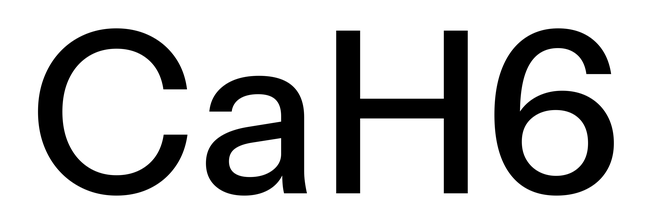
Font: InstrumentSans_Medium